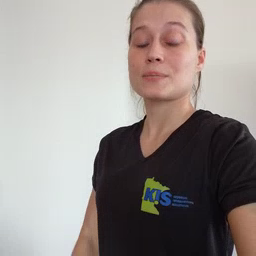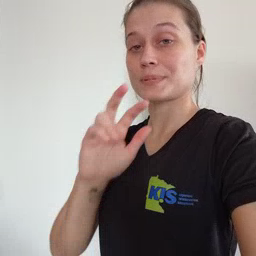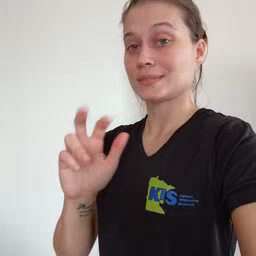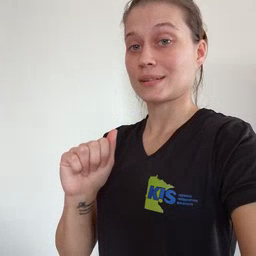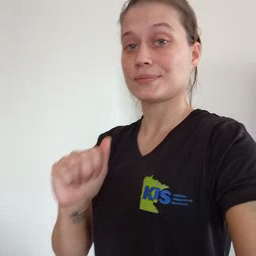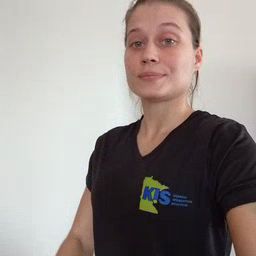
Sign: pizza